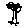
Label: tree